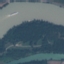
Land use / land cover class: River